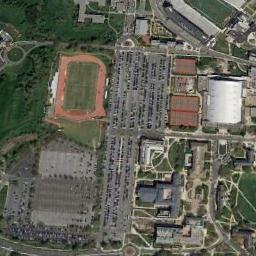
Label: ground_track_field